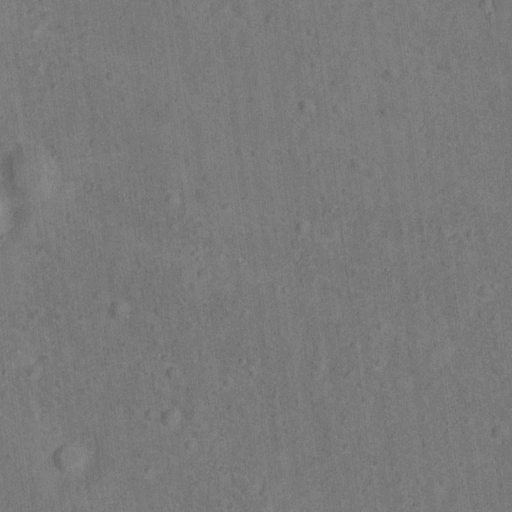
Classes present: Background